Question: I have matrix that stores the tire rotation and translation
'''
tireMatrix = Matrix.CreateFromYawPitchRoll(yaw, pitch, roll);
'''

When I move forward the wheel rotates fine but when I turn it turns as shown in the image. Can anyone help please.
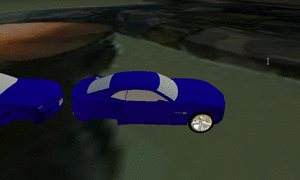
Answer: I'm just making a guess on how you setup the rest of your code (such as whether the tire is part of the car or its own model, etc). This is one of ways to do what you are trying to do. A car tire will only have to rotate along two axes: the axle of the car and the normal axis of the car. So to do a forward rotation you'll have to do something like this. (this is assuming your tire is part of the car mesh and has its own bone)
'''
tireMatrix *= Matrix.CreateRotationX(roll); //or whichever axis your axle is on
'''
And then to rotate your tire along the normal axis:
'''
tireMatrix *= Matrix.CreateRotationY(turnangle);
'''
If the tire is its own model (which is what your image looks like), then try:
'''
//rotate the tire along the right axis to make it spin
tireMatrix *= Matrix.CreateFromAxisAngle(tireMatrix.Right, theta);
//rotate the tire along its normal axis
tireMatrix *= Matrix.CreateFromAxisAngle(tireMatrix.Up, turntheta);
'''
Also see <URL> for more help on animating